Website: ulta-beauty
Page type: billing-address
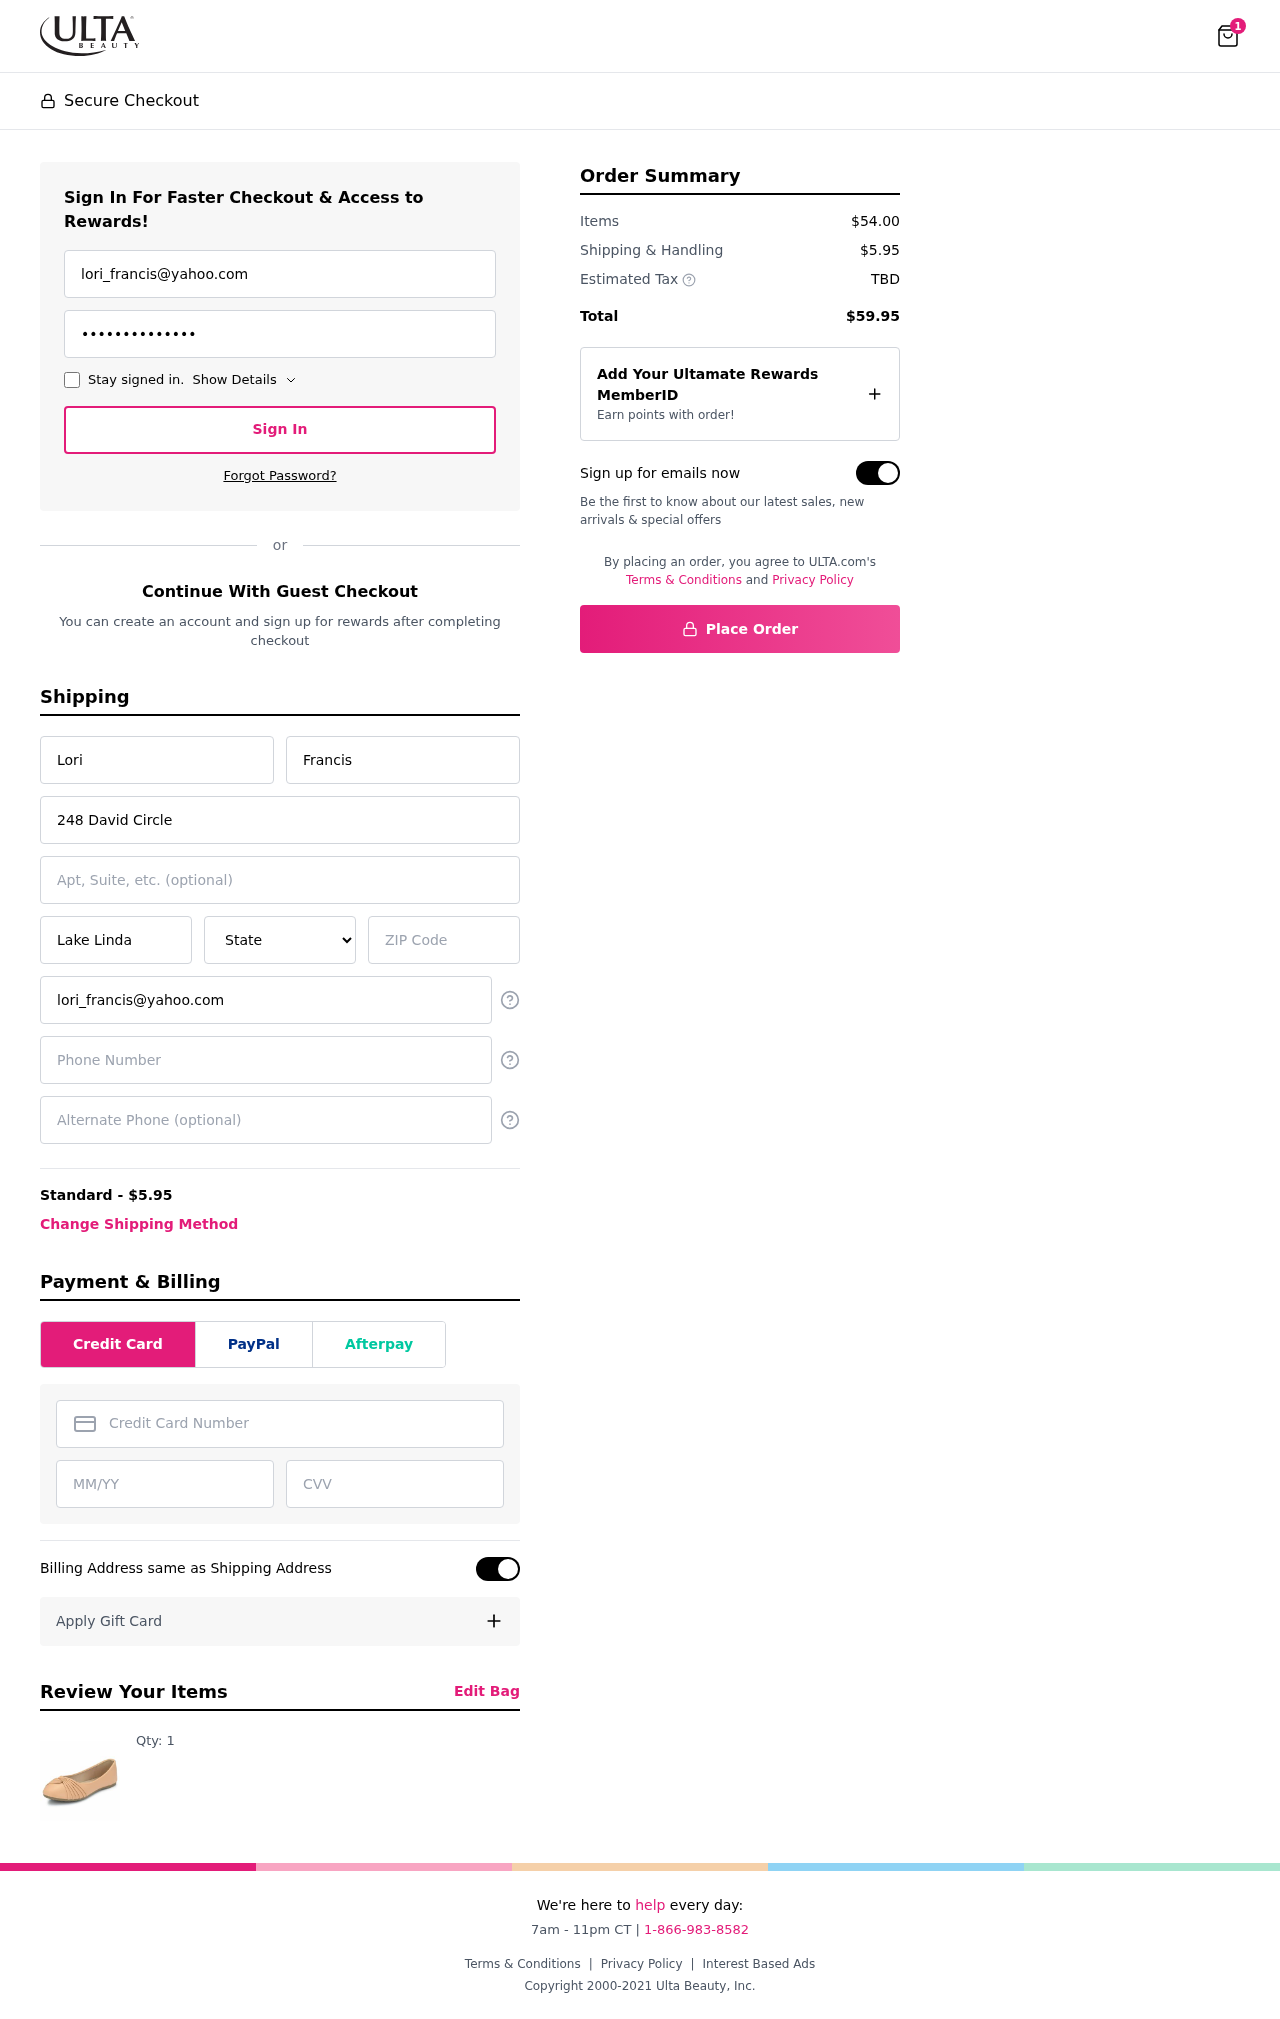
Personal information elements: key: PII_STATE
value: Pennsylvania
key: PII_EMAIL
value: lori_francis@yahoo.com
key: PII_FIRSTNAME
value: Lori
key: PII_LASTNAME
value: Francis
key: PII_STREET
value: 248 David Circle
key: PII_CITY
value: Lake Linda
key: PII_POSTCODE
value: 19445
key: PII_PHONE
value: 3952315426
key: PII_ALT_PHONE
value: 2555502085
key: PII_CARD_NUMBER
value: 3707 4527 5864 553
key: PII_CARD_EXPIRY
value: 11/29
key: PII_CARD_CVV
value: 0395
Product elements: key: PRODUCT1_QUANTITY
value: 1
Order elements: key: ORDER_NUM_ITEMS
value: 1
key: ORDER_SHIPPING_COST
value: $5.95
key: ORDER_SUBTOTAL
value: $54.00
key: ORDER_TOTAL
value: $59.95